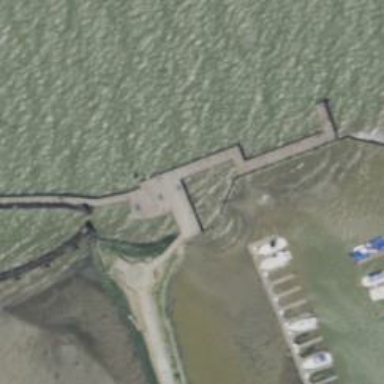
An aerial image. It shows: Breakwater structure.